Question: I want to create a HTML5 canvas that allows user to scribble.
Similar to this image:

After that, I want the coordinates of the scribbled area (i.e. X,Y and X2,Y2).
How do I go about doing that?
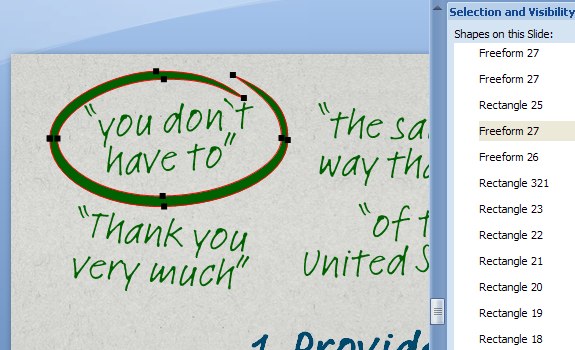
Answer: To get a region from the area you draw you can do:
- 'mousedown''mousemove'-
This is fairly simple to implement.
## A live demo here
In the demo simply draw the area around one of the words. On mouse up the area is highlighted with a square.
The example code does the following:
'''
var points = [], // point array, reset for each mouse down
isDown = false, // are we drawing?
last; // for drawing a line between last and current point
canvas.onmousedown = function(e) {
var pos = getXY(e); // correct mouse position
last = pos; // set last point = current as it is the first
points = []; // clear point array (or store previous points)
isDown = true; // pen is down
points.push(pos); // store first point
bg(); // helper method to redraw background
};
canvas.onmousemove = function(e) {
if (!isDown) return; // if pen isn't down do nothing..
var pos = getXY(e); // correct mouse position
points.push(pos); // add point to array
ctx.beginPath(); // draw some line
ctx.moveTo(last.x, last.y);
ctx.lineTo(pos.x, pos.y);
ctx.stroke();
last = pos; // update last position for next move
};
canvas.onmouseup = function(e) {
if (!isDown) return;
isDown = false;
minMax(); // helper to calc min/max (for demo)
};
'''
Lets see the main helper methods. You need to correct the mouse positions, this is one way to do it:
'''
function getXY(e) {
var rect = canvas.getBoundingClientRect();
return {x: e.clientX - rect.left, y: e.clientY - rect.top}
}
'''
Then to calculate min and max values simple iterate over the points you have stored and adjust:
'''
function minMax() {
var minX = <PHONE>, // set to something out of range of canvas
minY = <PHONE>,
maxX = -<PHONE>,
maxY = -<PHONE>,
i = 0, p; // iterator and point
for(; p = points[i++];) {
if (p.x > maxX) maxX = p.x;
if (p.y > maxY) maxY = p.y;
if (p.x < minX) minX = p.x;
if (p.y < minY) minY = p.y;
}
// now we have min and max values, use them for something:
ctx.strokeRect(minX, minY, maxX - minX, maxY - minY);
}
'''
To check if the region overlaps the scribbled words just use intersection test:
Assuming regions are stored as object or literal object, ie:
'''
var rect = {left: minX, top: minY, right: maxX, bottom: maxY};
'''
then pass two of those objects to a function <URL>:
'''
function intersectRect(r1, r2) {
return !(r2.left > r1.right ||
r2.right < r1.left ||
r2.top > r1.bottom ||
r2.bottom < r1.top);
}
'''
Another technique is to have a point in the center of the text and check if that point is inside your rectangle (if more than one point is then you can use that to rule out multi-selected texts and so forth).
Hope this helps!